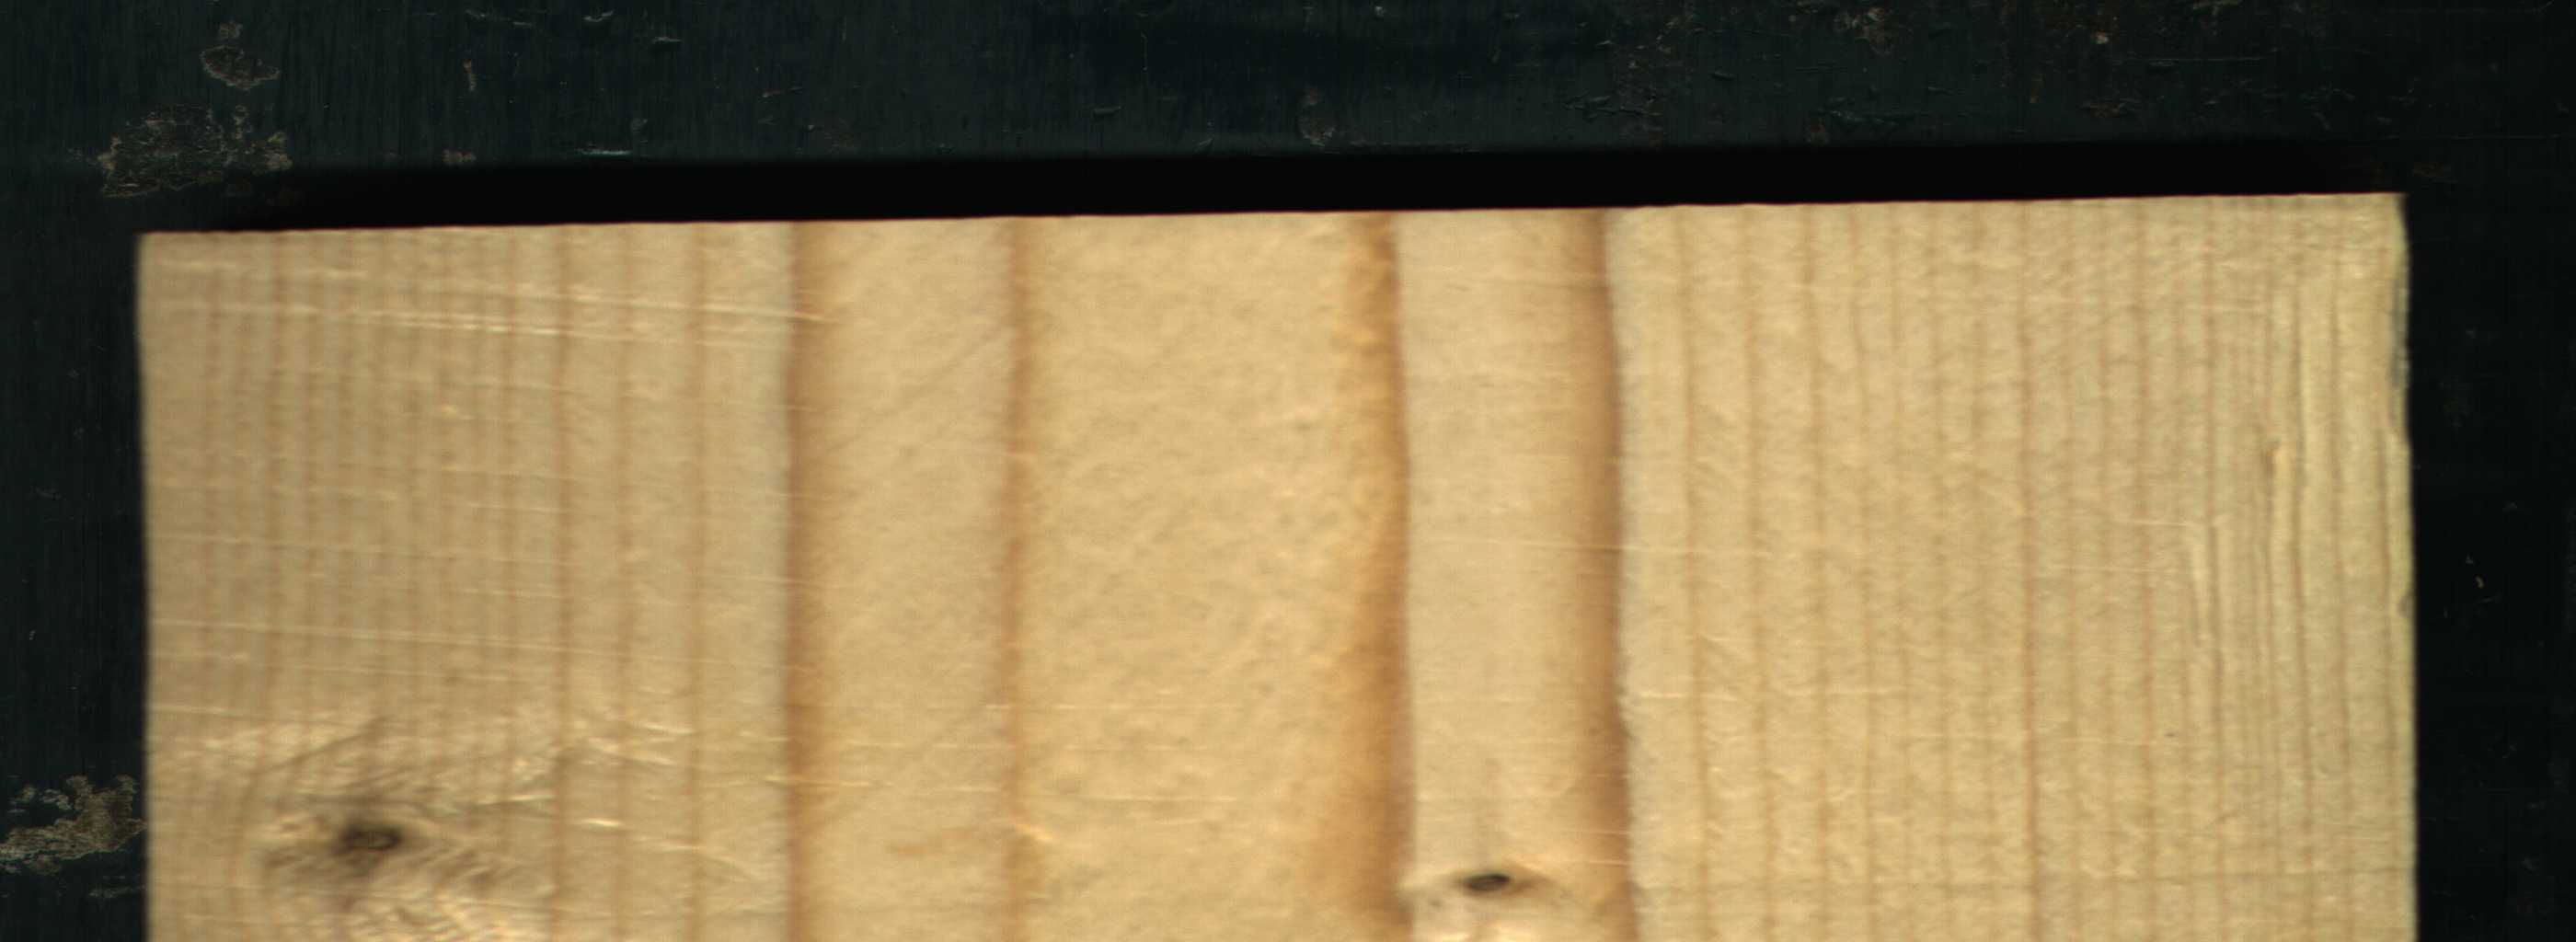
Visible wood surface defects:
Live_Knot
Live_Knot